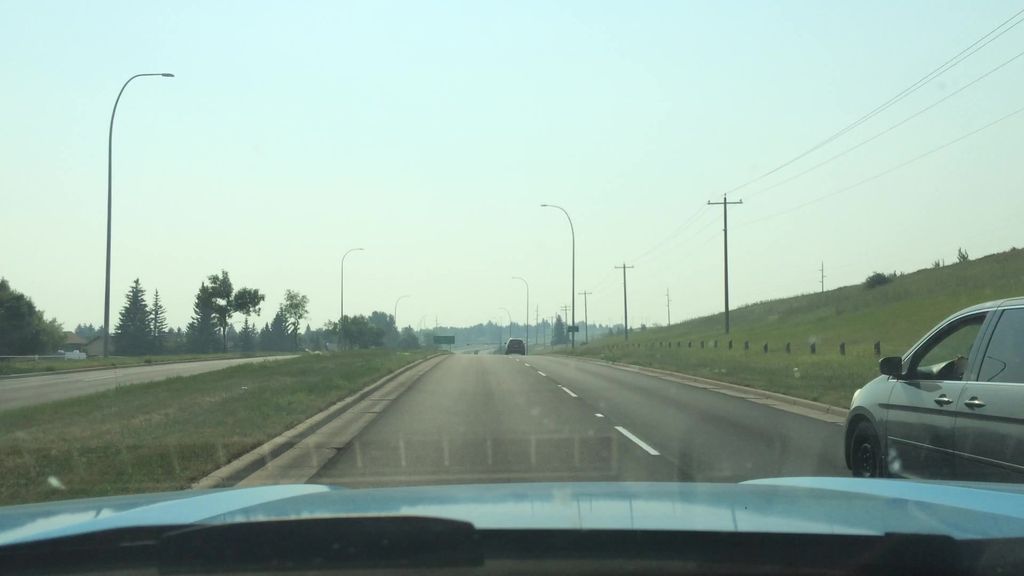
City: calgary